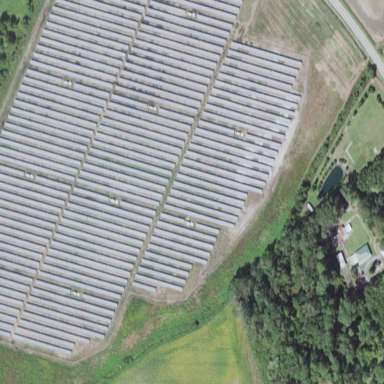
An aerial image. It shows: Solar power plant using photovoltaic technology.